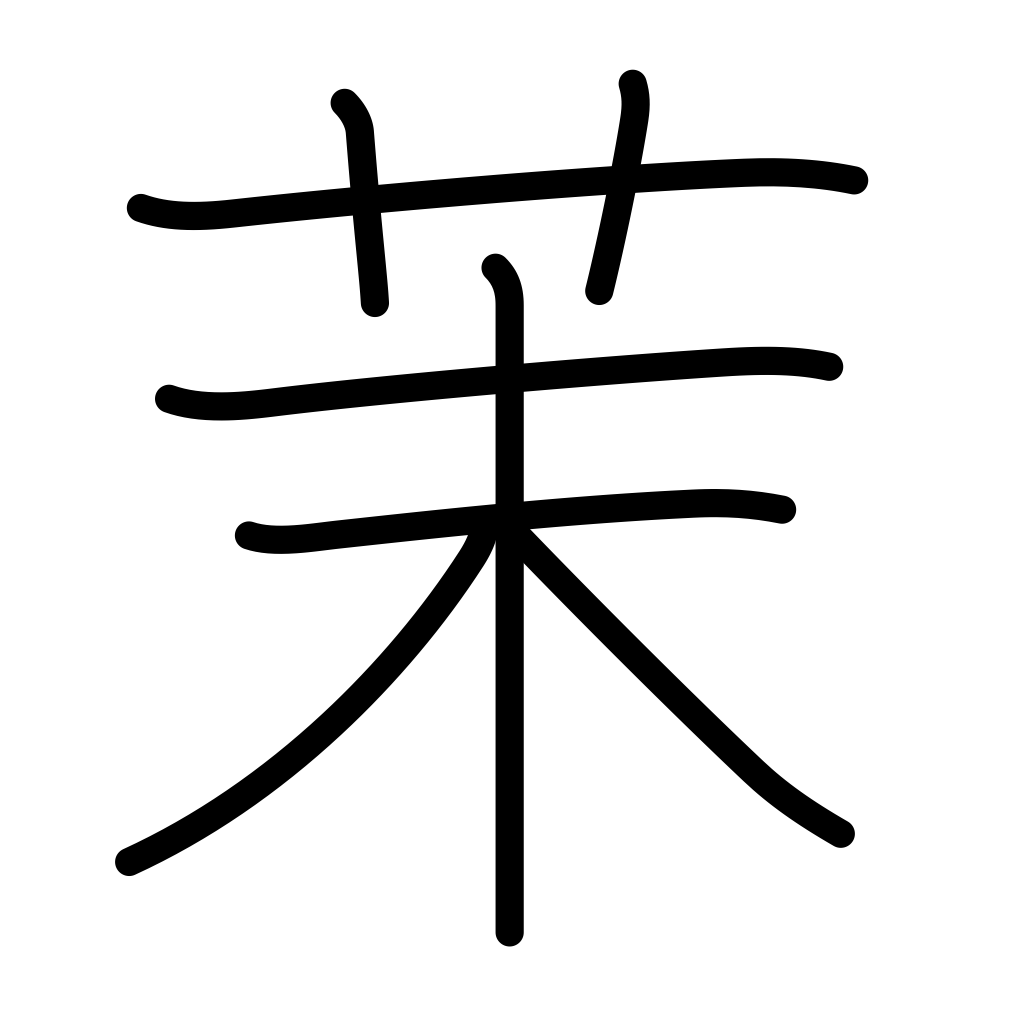
Meaning: jasmine